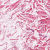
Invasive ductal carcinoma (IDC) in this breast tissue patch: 0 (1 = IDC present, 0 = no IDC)